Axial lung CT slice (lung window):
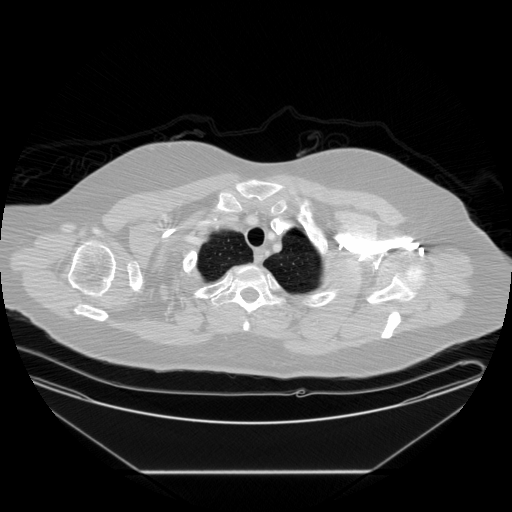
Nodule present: no